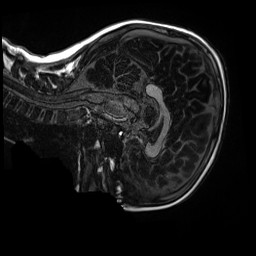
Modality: MP2RAGE
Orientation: sagittal
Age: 9
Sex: female
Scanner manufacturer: siemens
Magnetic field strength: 3 T
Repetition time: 4 s
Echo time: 0.00303 s